Current action and preconditions to check: path_clear

Your task: For each precondition in the list above, predict whether it will hold at this action.

Consider the current scene as observed from the mobile robot's camera, and analyze the predicted future states of all dynamic agents (e.g., people, animals, vehicles, or any moving entities) within the NEXT SECOND.

IMPORTANT: Only answer "very likely" if you are absolutely certain—based on strong, clear evidence—that a dynamic agent will violate the precondition in the predicted future state. Do NOT answer "very likely" for unlikely, ambiguous, or low-probability risks.

Ask yourself for each precondition: Is there a high probability, with clear and convincing evidence, that the predicted future states of any dynamic agent will interfere with the predicted future state of the currently executing action within the NEXT SECOND, causing that precondition to fail?

Assess the risk level based on these predictions. Use "likely" or "very likely" if motions create a clear risk of interference.

Use "neutral" or "improbable" if agents are nearby but their predicted paths are clearly diverging or non-conflicting.

Failure Risk Categories: "very improbable", "improbable", "neutral", "likely", "very likely"

Answer Format: Output ONLY the probability_of_failure value from these categories: "very improbable", "improbable", "neutral", "likely", "very likely"

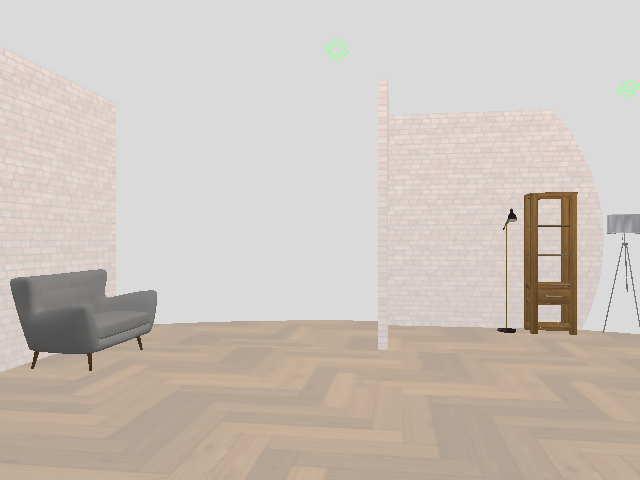

Answer: very improbable